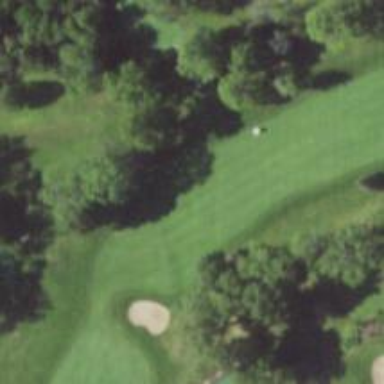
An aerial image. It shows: View of golf hole.